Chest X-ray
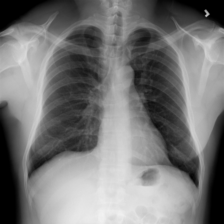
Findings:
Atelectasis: negative
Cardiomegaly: negative
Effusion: negative
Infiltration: negative
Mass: negative
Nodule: negative
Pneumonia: negative
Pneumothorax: negative
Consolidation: negative
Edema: negative
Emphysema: negative
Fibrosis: negative
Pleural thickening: negative
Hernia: negative